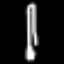
Label: fork